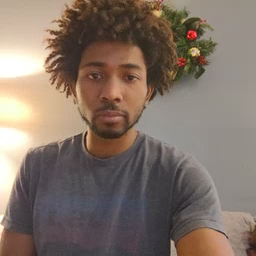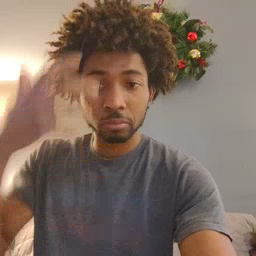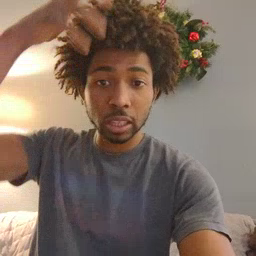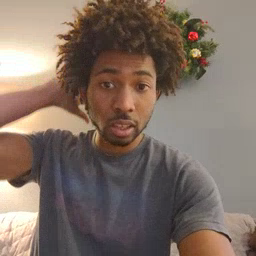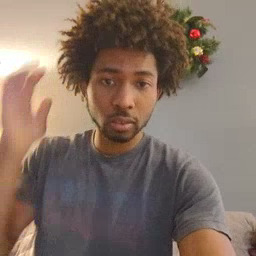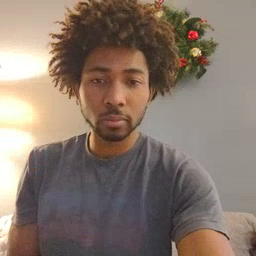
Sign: lion